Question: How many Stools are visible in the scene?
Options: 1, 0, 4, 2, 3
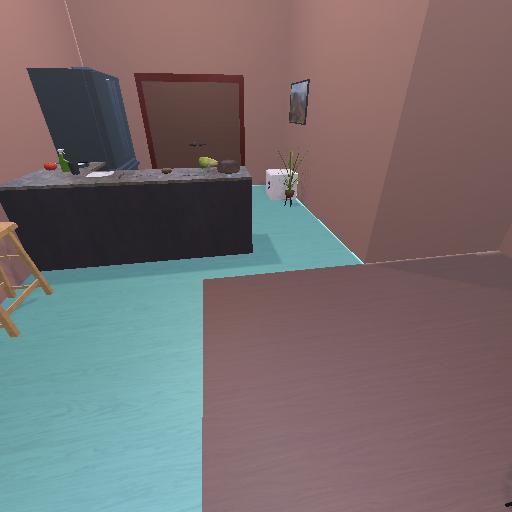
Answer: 1